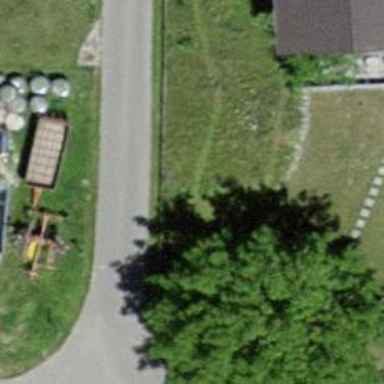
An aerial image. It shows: Smoothly paved residential road.